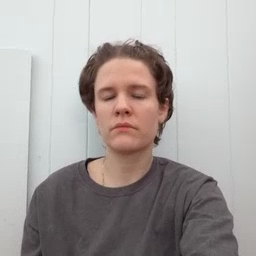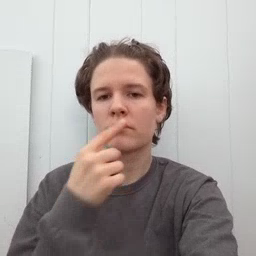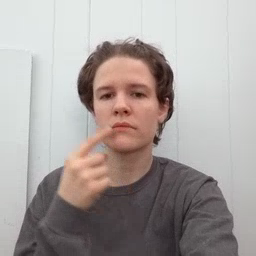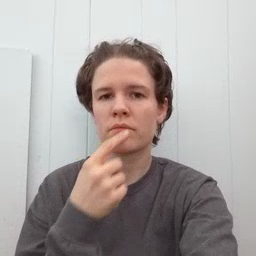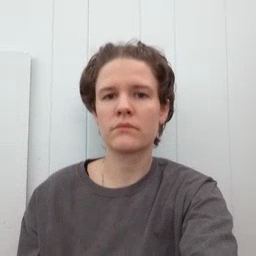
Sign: lips